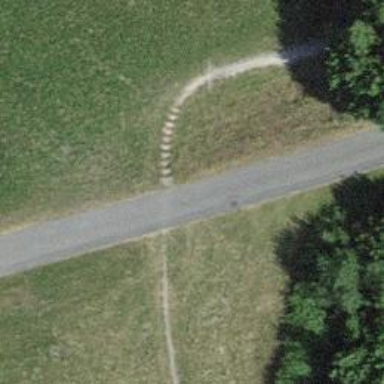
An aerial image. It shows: Grass paver steps.